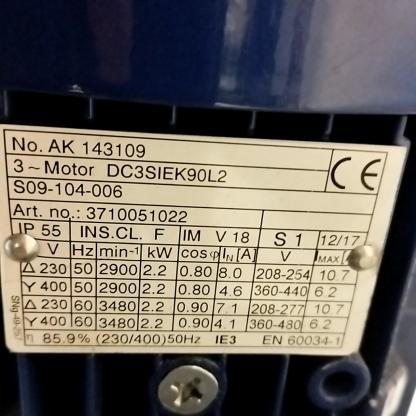
Klasa: tabliczka-znamionowa